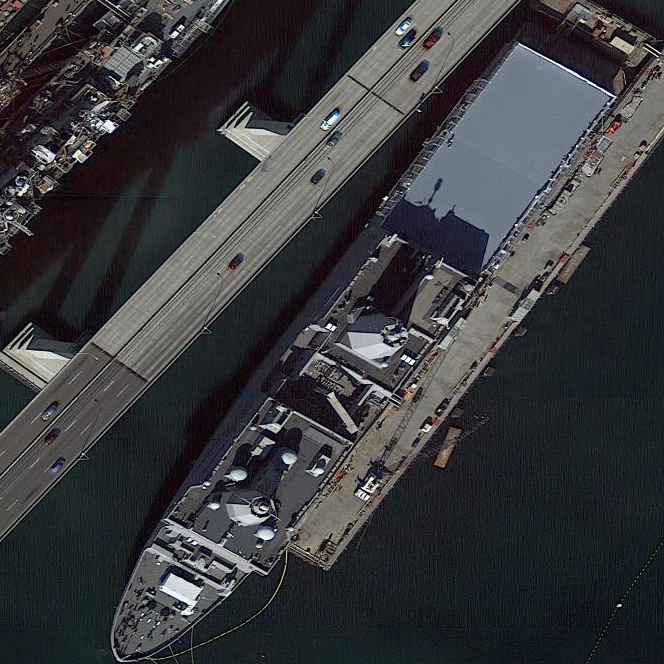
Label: combat